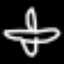
Label: airplane